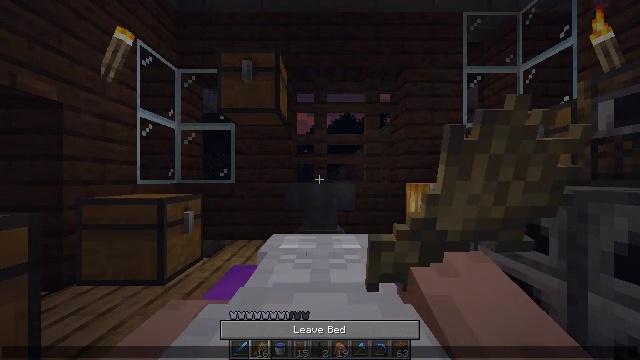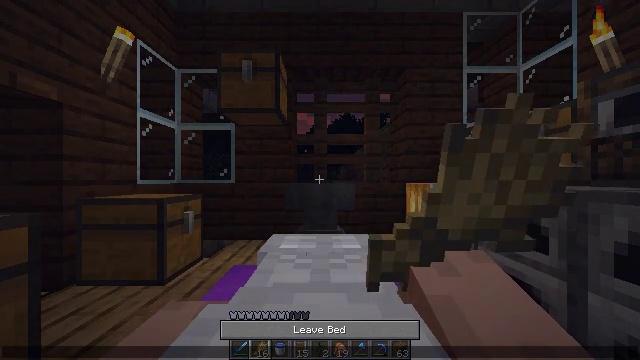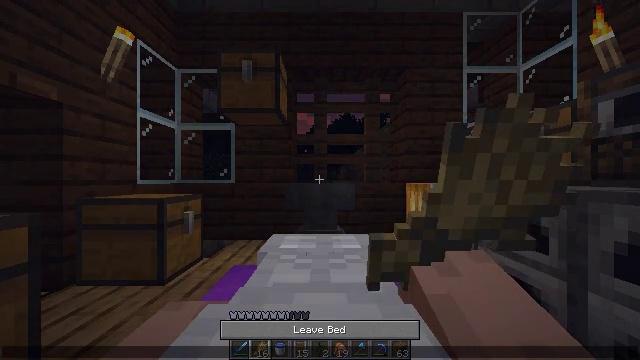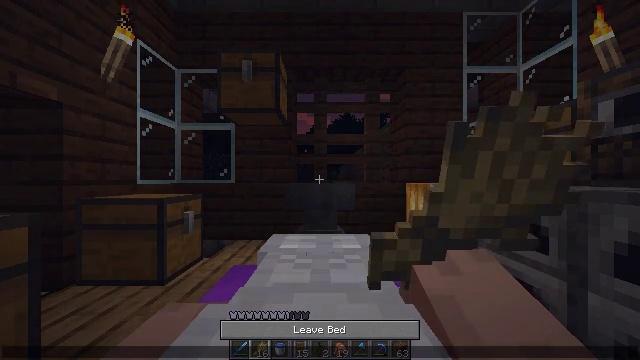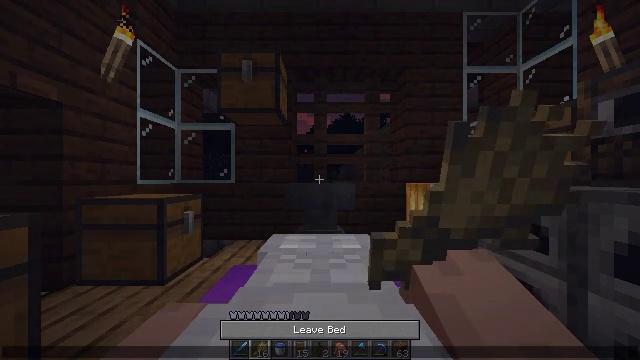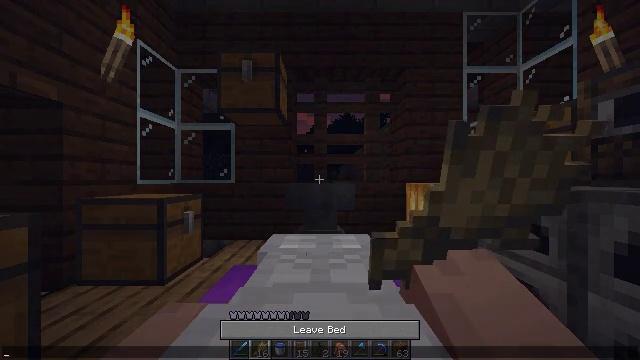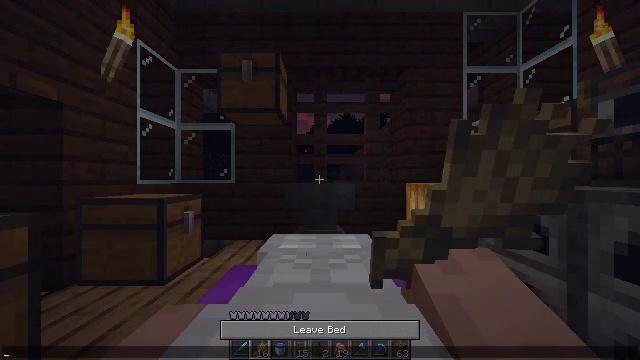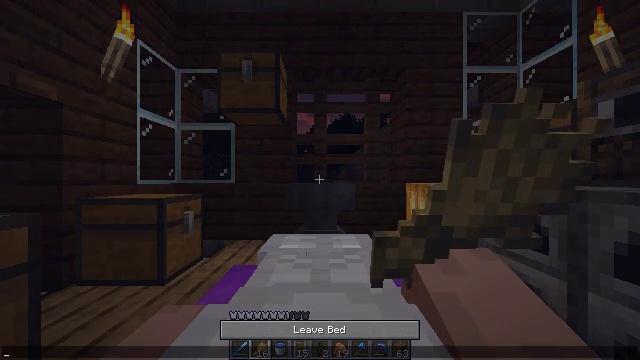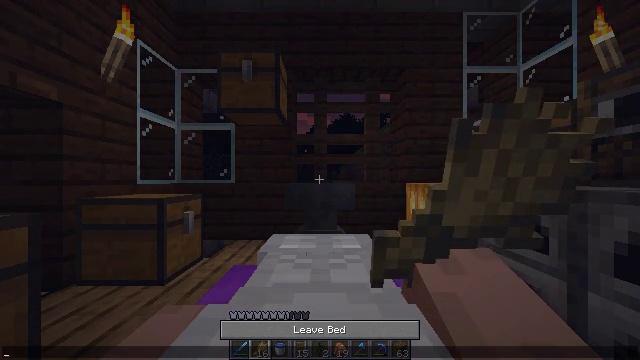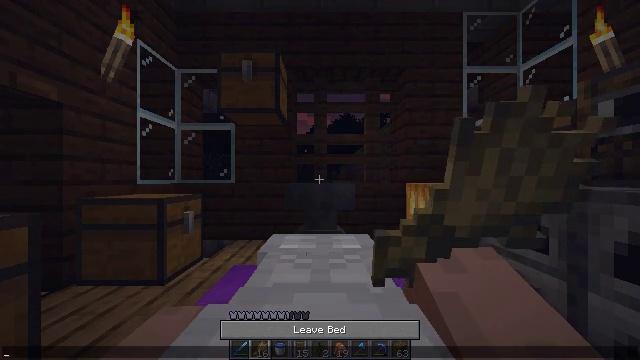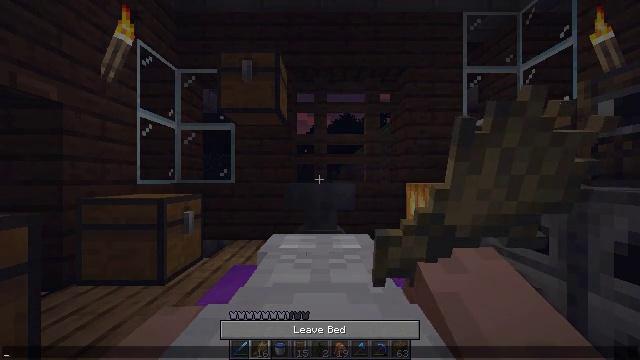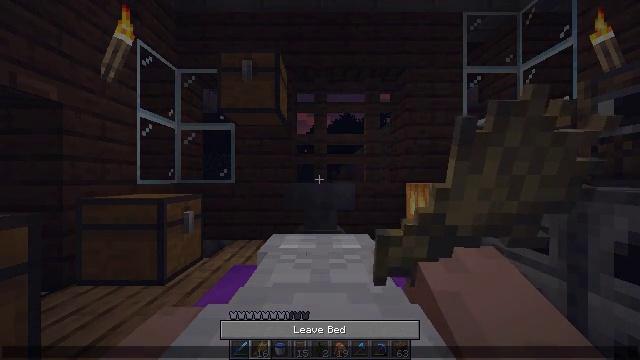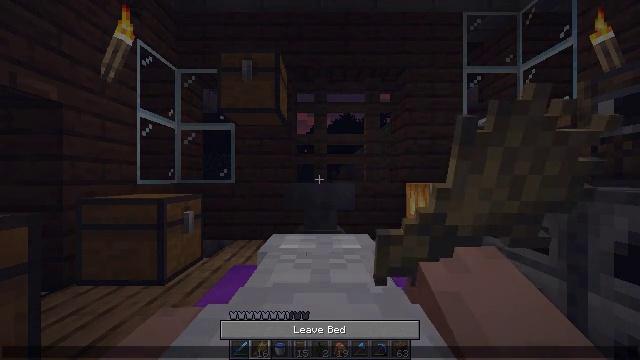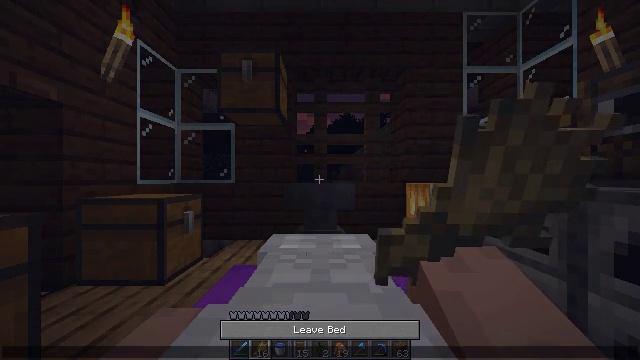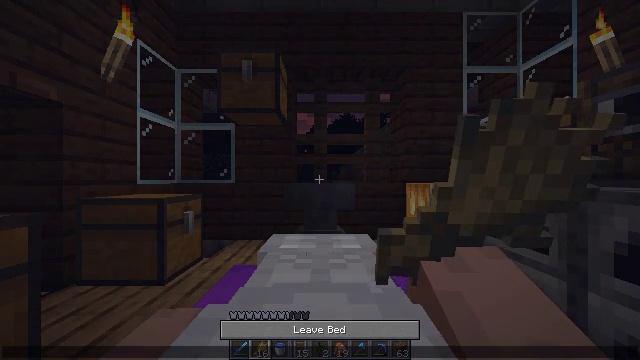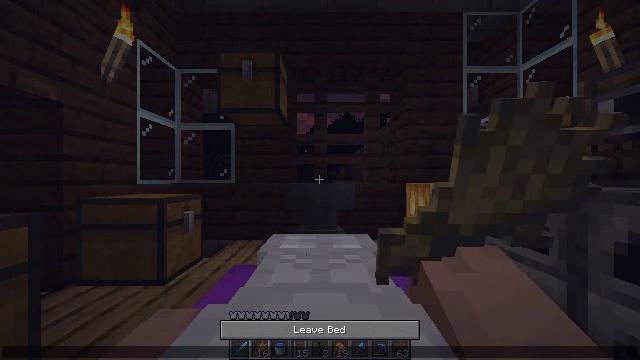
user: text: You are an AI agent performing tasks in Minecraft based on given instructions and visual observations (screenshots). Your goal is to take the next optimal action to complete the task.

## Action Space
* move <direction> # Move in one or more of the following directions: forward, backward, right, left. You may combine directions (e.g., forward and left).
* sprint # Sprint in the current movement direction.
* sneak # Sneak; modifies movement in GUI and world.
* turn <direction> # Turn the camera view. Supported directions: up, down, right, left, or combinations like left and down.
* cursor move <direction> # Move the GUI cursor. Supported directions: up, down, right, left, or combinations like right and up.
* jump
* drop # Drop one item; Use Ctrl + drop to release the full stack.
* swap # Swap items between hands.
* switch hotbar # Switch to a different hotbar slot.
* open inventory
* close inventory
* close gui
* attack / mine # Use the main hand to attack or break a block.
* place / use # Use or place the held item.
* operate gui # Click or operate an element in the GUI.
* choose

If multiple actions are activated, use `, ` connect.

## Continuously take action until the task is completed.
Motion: motion action
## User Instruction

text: Combine resources to make a piston.
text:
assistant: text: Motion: no_op
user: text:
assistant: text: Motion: no_op
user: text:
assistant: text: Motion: no_op
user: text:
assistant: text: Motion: no_op
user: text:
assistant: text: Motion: no_op
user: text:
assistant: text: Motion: no_op
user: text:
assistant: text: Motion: no_op
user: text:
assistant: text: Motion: no_op
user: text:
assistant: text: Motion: no_op
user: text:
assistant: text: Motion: no_op
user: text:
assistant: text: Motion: no_op
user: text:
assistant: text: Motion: no_op
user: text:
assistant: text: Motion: no_op
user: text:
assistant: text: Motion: no_op
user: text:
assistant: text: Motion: no_op
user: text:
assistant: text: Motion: no_op
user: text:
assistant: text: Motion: no_op
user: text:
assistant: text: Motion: no_op
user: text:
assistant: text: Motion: no_op
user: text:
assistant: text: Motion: no_op
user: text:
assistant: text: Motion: no_op
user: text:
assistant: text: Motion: no_op
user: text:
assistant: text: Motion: no_op
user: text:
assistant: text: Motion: no_op
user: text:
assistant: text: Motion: no_op
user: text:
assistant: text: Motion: no_op
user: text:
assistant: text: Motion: no_op
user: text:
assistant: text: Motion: no_op
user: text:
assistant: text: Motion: no_op
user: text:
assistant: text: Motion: no_op